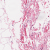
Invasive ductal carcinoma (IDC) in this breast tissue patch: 0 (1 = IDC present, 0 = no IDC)